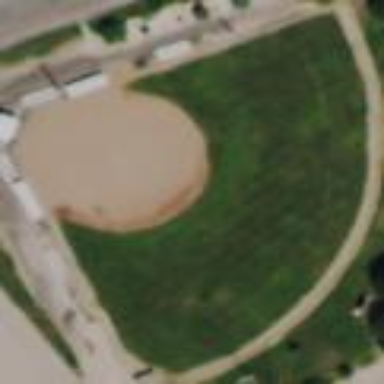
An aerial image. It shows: Baseball pitch for leisure land activities.